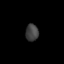
Tissue: skin
Cell type: Epithelial cells
Senescence score: 0.2384
Nuclear area (px): 215
Mean DAPI intensity: 64.447